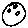
Label: moon